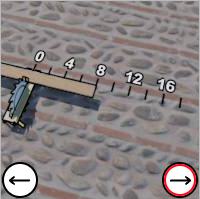
Task: length
Answer: 8
First scale value: 4.0